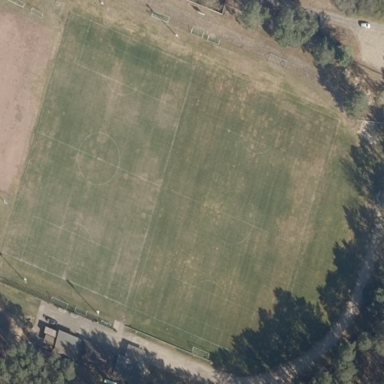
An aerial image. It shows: Soccer pitch with grass surface for leisure and sports.